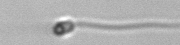
Label: flagellate